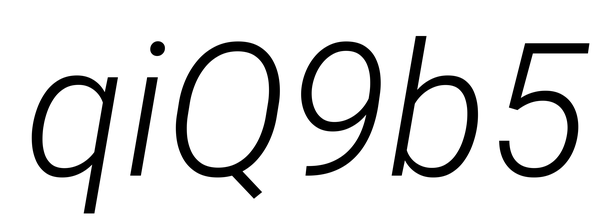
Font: Roboto-Italic_Light_Italic